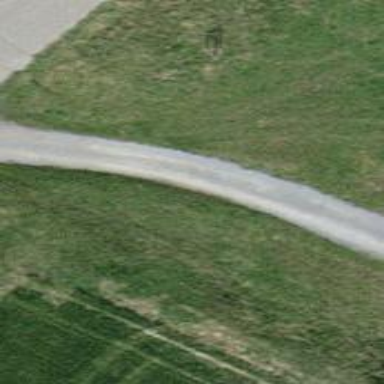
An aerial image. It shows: Designated golf cartpath for service vehicles.